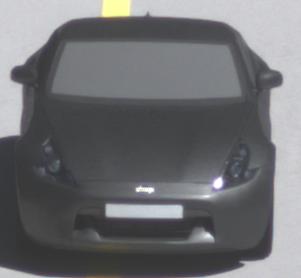
Make: Nissan
Model: 370Z Coupé
Detailed model: 370Z (Z34) Coupé
Model produced from: 2009/12
Model produced until: 2013/03
Doors: 3
Color: gray
Road condition: dry road
Daytime: midday
Contrast: high contrast